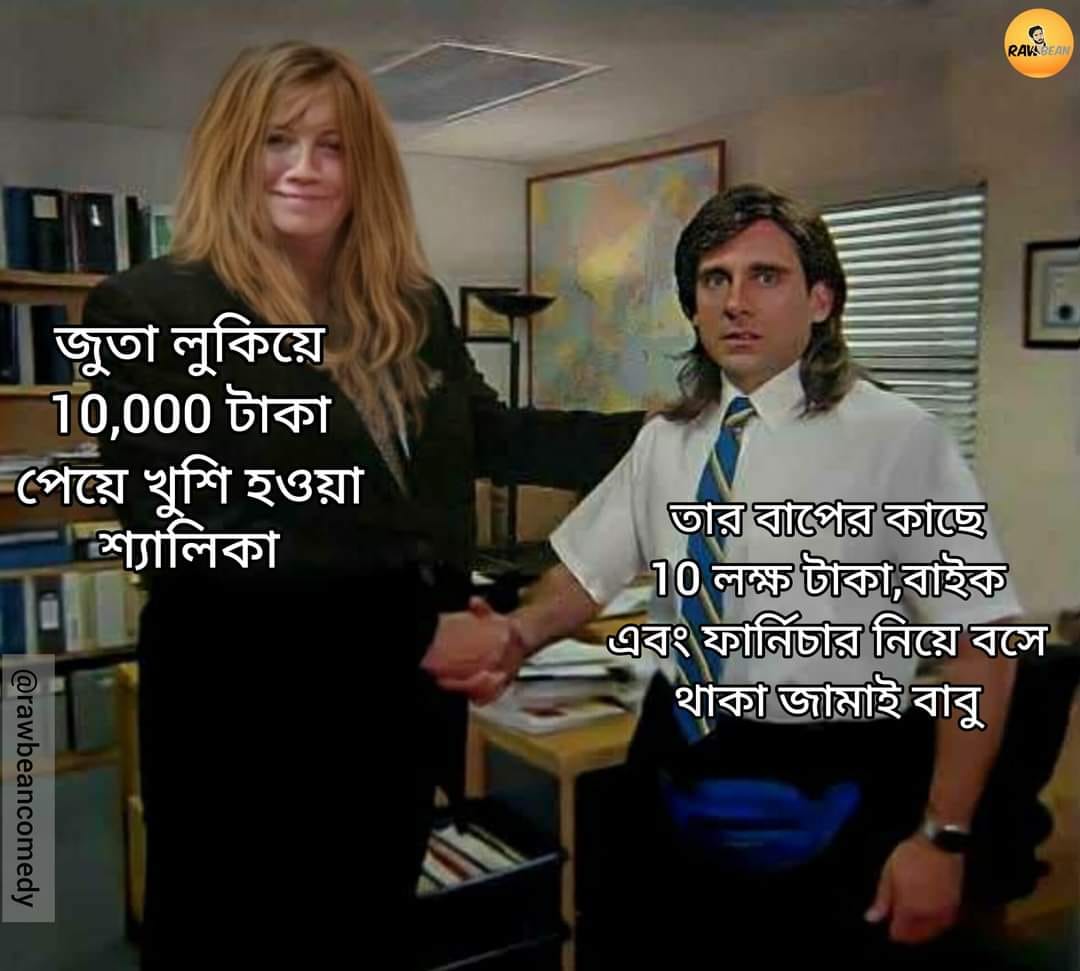
Text: জুতা লুকিয়ে 10,000 টাকা পেয়ে খুশি হওয়া শ্যালিকা তার বাপের কাছে 10 লক্ষ টাকা বাইক এবং ফানিচার নিয়ে বসে থাকা জামাই বাবু
Label: Non Hate